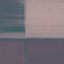
Land use / land cover class: AnnualCrop